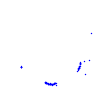
Particle: kaon